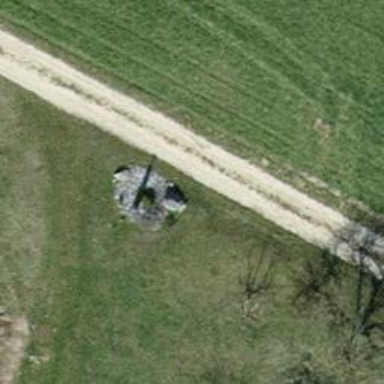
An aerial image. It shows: Historic wayside cross.